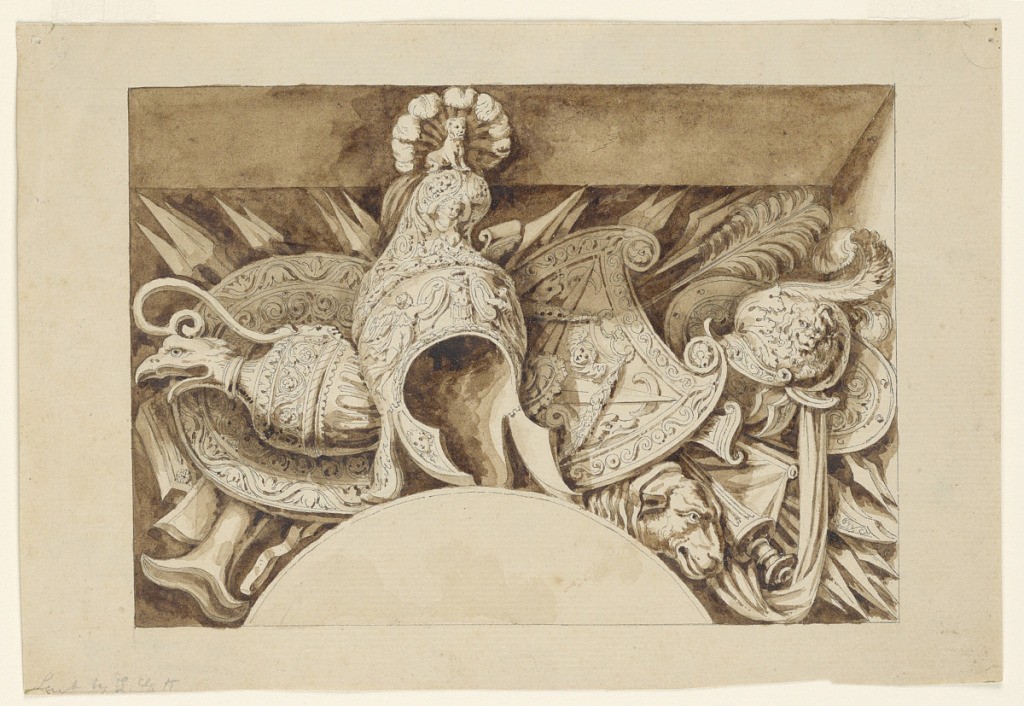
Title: Possible Design for an Overdoor Frieze
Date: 17th–mid- 18th century
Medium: Pen and ink, brush and wash on paper
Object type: Drawing
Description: Possible design for an overdoor frieze with ewer, helmet, and military motifs.